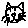
Label: cat